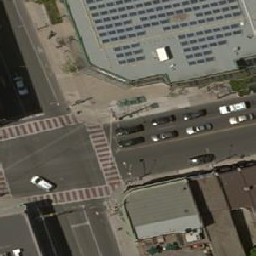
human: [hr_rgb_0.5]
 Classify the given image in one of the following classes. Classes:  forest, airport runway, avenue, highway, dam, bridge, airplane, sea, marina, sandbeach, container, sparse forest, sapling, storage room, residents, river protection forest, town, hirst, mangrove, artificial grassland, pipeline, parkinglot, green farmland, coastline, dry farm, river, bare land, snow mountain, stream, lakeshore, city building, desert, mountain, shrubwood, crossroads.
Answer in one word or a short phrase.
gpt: crossroads